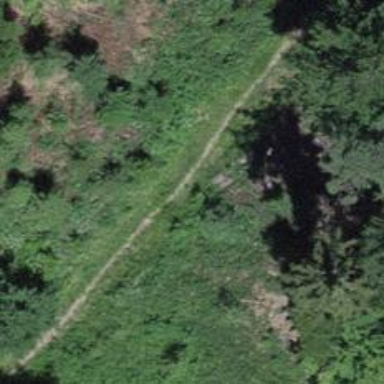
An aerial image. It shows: Path.